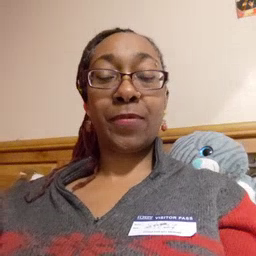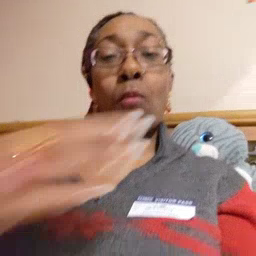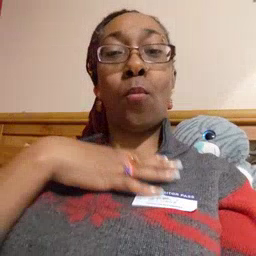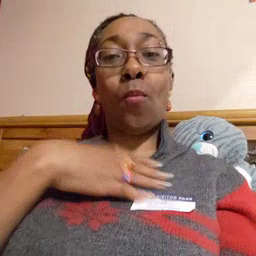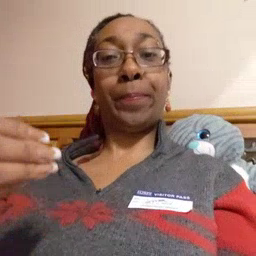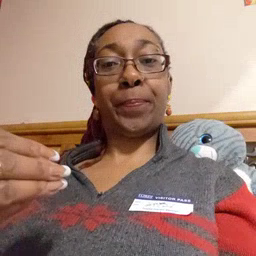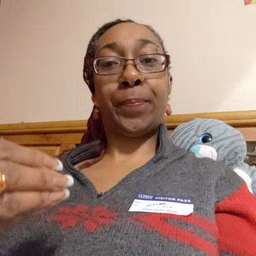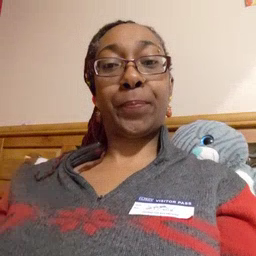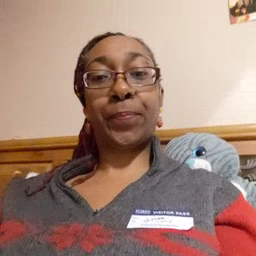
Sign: white